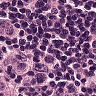
Metastatic tissue present: yes